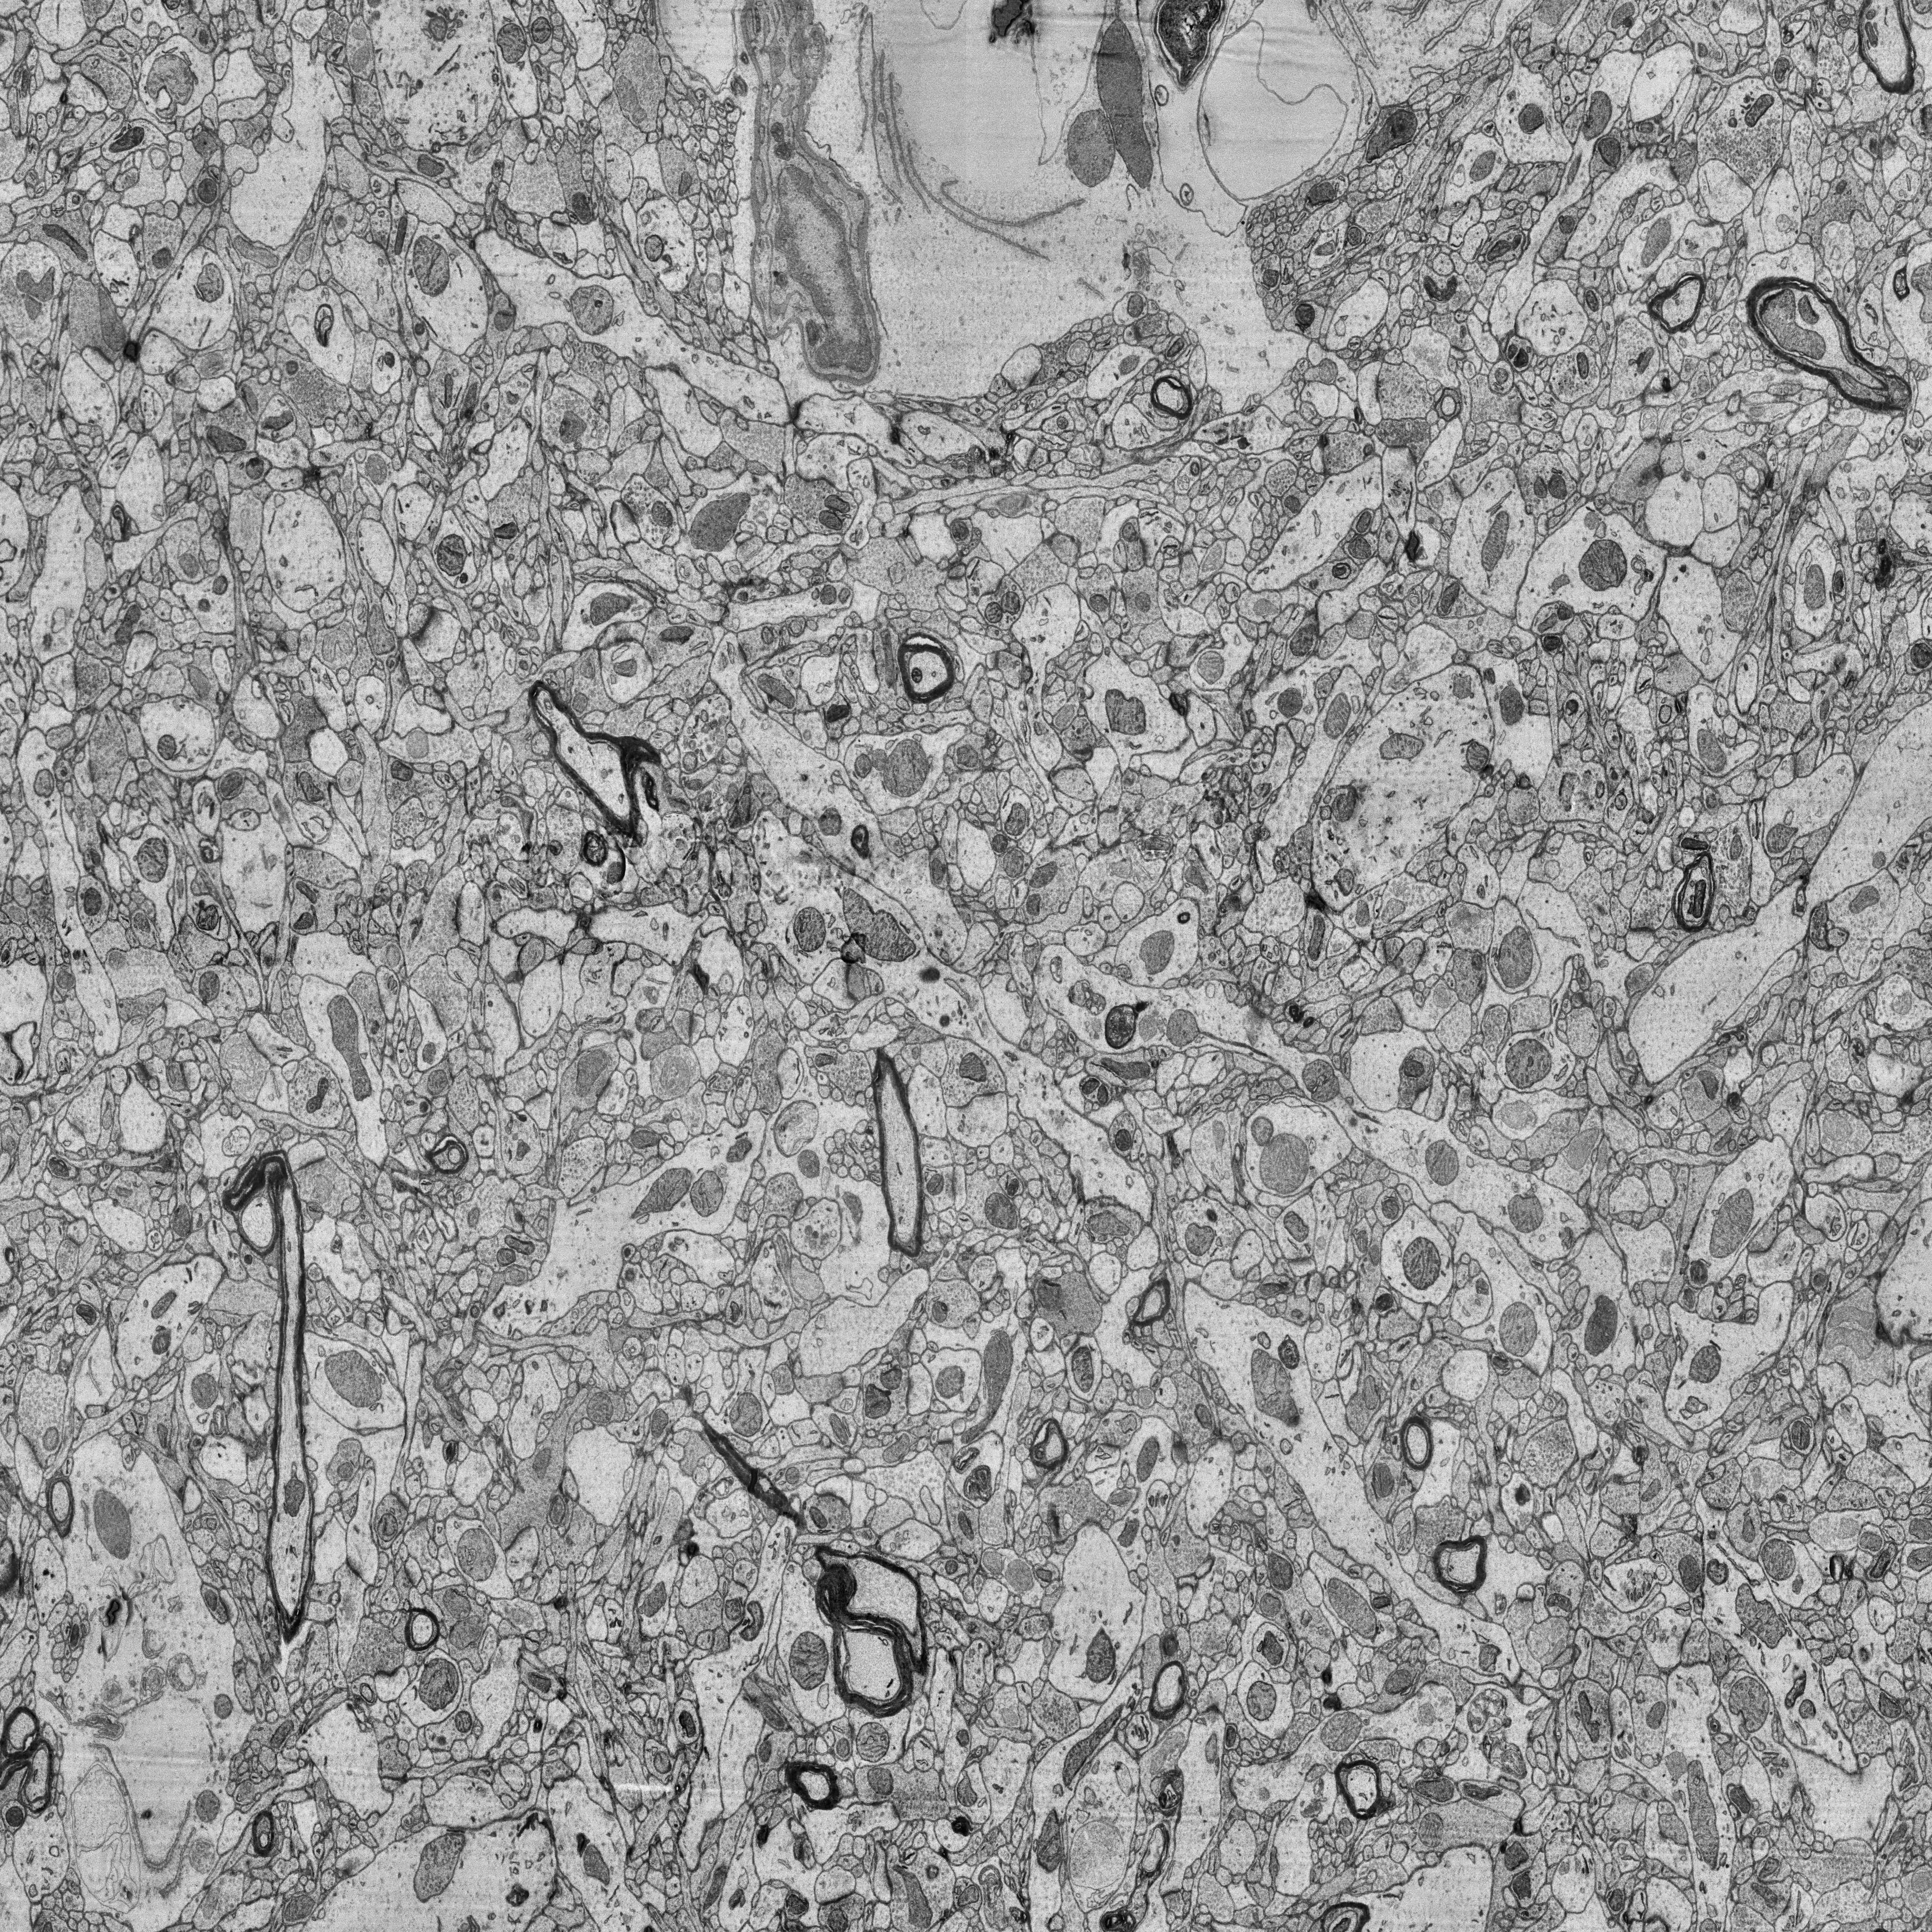
Electron microscopy slice of human cortex tissue
Slice depth (z): 4
Mitochondria instances in slice: 455